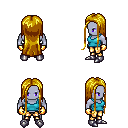
a pixel art fantasy rpg character, male body template, dark elf, purple skin, teal pirate shirt, gold greaves, blonde extra-long hairstyle, gold gloves, metal boots, four views (front, back, left, right), 2x2 character sprite sheet, small pixel art, hard edges, no anti-aliasing